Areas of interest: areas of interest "Medical"
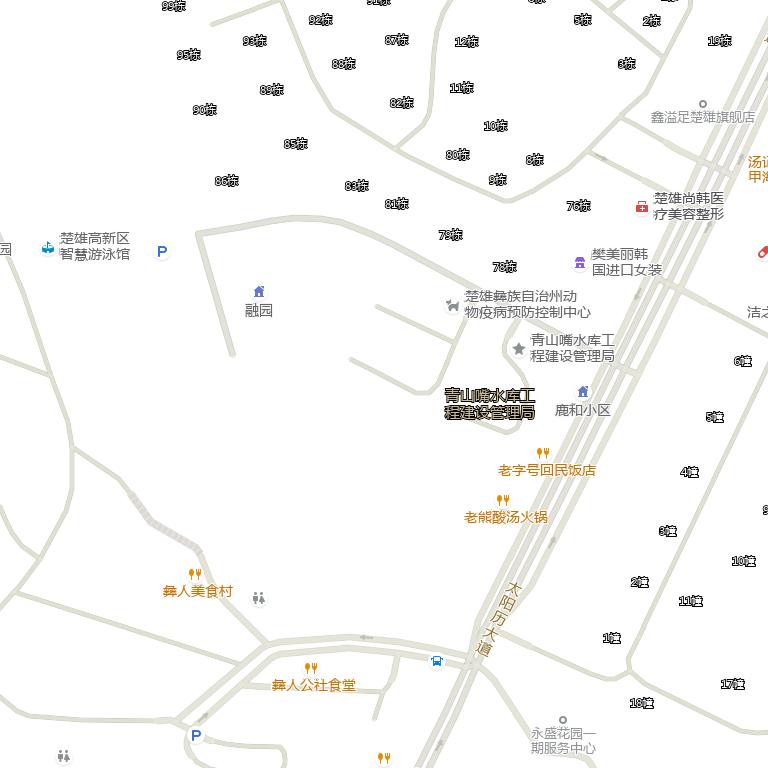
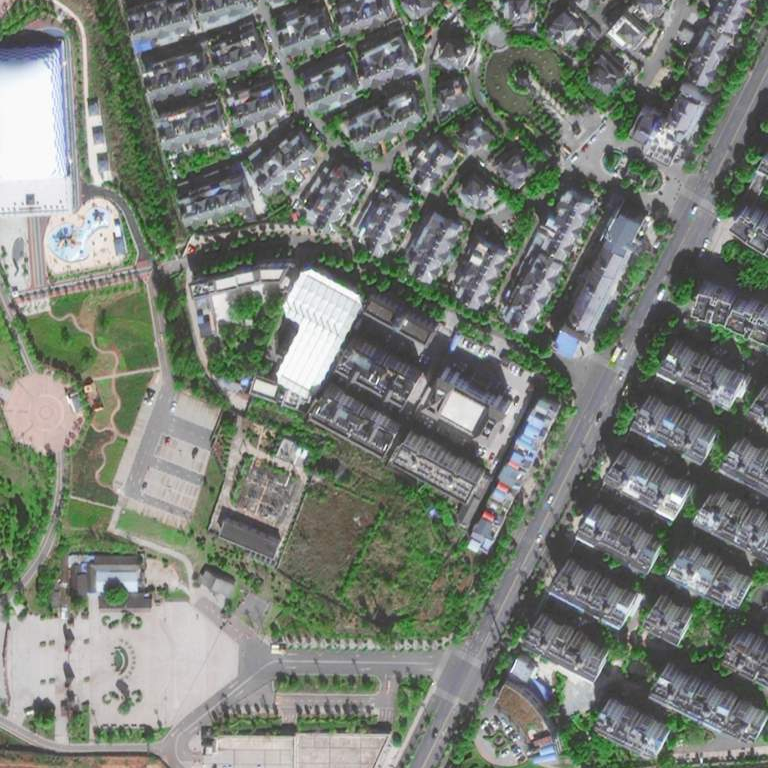